Interaction volume radius: 5 \u00c5
Interaction volume height: 20 \u00c5
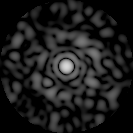
Disorder parameter: 0.8341